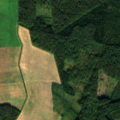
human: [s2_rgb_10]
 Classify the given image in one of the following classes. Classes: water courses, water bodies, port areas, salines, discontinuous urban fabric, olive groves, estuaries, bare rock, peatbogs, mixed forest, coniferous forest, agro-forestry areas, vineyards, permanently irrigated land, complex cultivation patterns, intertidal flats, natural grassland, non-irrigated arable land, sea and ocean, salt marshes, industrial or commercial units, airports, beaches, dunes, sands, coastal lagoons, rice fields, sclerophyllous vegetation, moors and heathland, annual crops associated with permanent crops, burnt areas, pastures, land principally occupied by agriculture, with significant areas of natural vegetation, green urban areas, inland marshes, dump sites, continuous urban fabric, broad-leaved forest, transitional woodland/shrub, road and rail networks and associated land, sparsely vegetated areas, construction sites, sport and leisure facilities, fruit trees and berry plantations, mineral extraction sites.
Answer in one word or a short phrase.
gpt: non-irrigated arable land, coniferous forest, transitional woodland/shrub